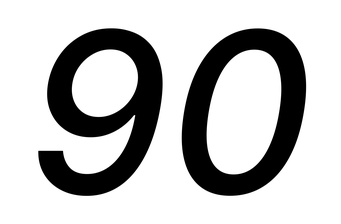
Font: Inter-Italic_Medium_Italic